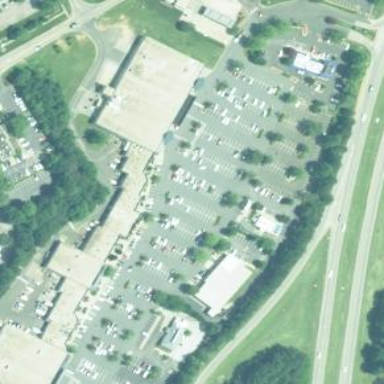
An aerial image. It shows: Retail area.